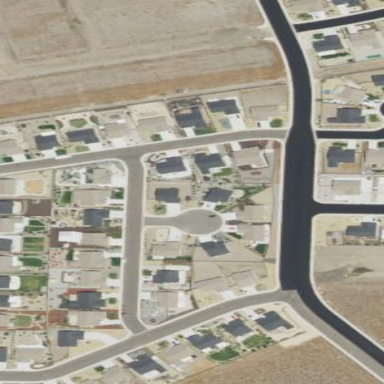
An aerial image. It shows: This residential area consists of single-family homes.